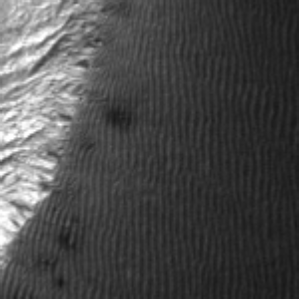
Label: frost